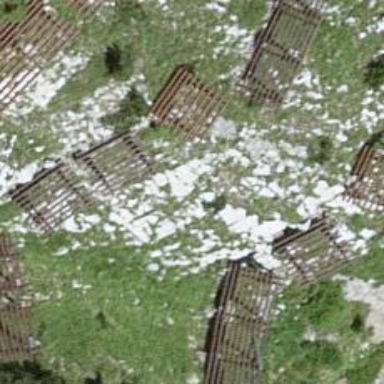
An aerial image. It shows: Structure designed as avalanche protection.